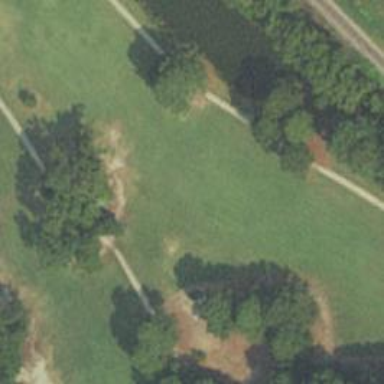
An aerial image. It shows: Golf hole.